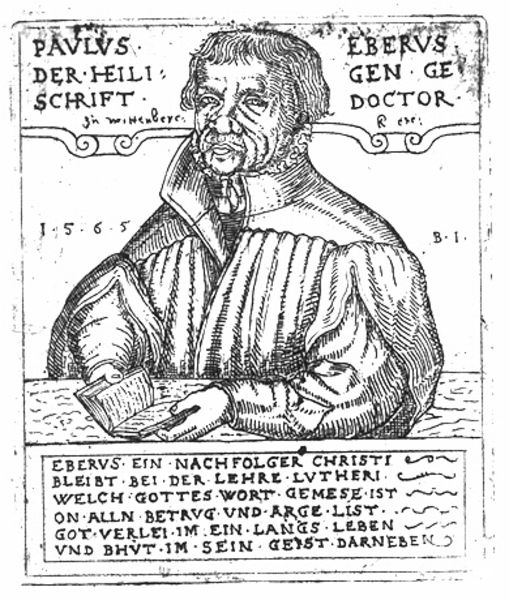
Titel: Bildnis des Paul Eber
Künstler: Balthasar Jenichen
Institution: (Seriendruck)
Schlagwörter: gott, hand, kopf, mann, umhang, weiß, grau, haar, holz, mund, nase, profil, schwarz, stirn, tisch, zeichnung, blick, bart, jacke, augen, bibel, falten, gesicht, kragen, pelz, rahmen, ärmel, bild, bildnis, hände, portrait, porträt, brüstung, auge, geistlicher, gewand, haare, kutte, mantel, spitzen, blatt, brustbild, locken, holzschnitt, schrift, man, grafik, graphik, bank, tafel, inschrift, robe, deutsch, edel, rüschen, jahreszahl, name, fett, buch, religion, münchen, paul, druck, schwarz weiss, radierung, stich, seite, text, beschriftung, strin, überschrift, backenbart, buchdruck, talar, pfarrer, christus, christlich, mittelalter, wams, pastor, priester, mönch, luther, gelehrter, heilige, lesend, dresden, emblem, heilig, kupferstich, aufgeschlagen, texte, altdeutsch, handschrift, wort, christi, doktor, heilige schrift, legende, geist, got, latein, evangelisch, martin, reformation, apostel, humanist, martin luther, betrug, dürrer, theologe, haaare, paulus, wittenberg, doctor, nachfolger, sterbebild, bleibt, eberus, bel, 1565, mittelaleter, baldung, paaul 'ebers, dokto, der heile, daktor, erus, dokrot, nachfolger christi, schwarz7weiß